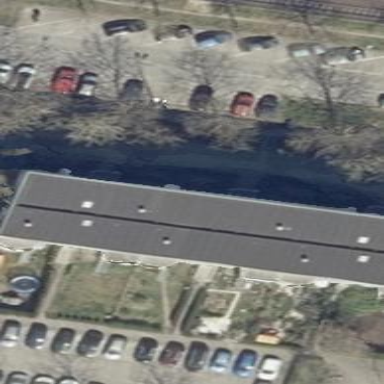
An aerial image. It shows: Apartment building with flat roof.